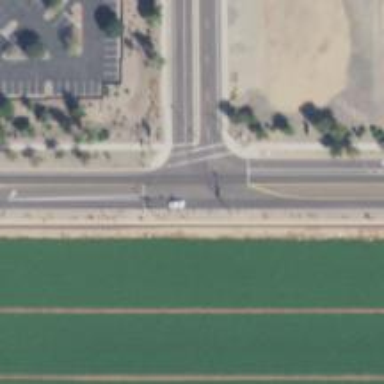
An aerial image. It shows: Solid stop line on the road.